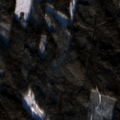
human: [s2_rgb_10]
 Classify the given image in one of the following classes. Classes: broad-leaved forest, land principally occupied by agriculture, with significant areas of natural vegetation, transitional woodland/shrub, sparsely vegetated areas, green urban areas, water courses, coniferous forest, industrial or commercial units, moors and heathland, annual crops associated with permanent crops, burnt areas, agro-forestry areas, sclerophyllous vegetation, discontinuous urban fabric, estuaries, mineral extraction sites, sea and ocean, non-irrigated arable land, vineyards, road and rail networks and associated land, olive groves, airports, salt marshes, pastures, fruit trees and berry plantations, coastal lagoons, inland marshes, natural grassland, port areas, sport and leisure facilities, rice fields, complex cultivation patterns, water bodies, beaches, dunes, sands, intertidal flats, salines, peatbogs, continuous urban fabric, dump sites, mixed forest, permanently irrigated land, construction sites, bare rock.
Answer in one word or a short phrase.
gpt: coniferous forest, mixed forest